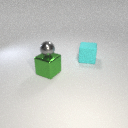
large cyan rubber cube behind large green metal cube